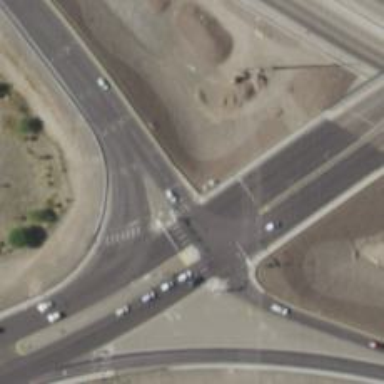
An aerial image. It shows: Solid stop line on the road.